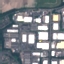
Label: Industrial